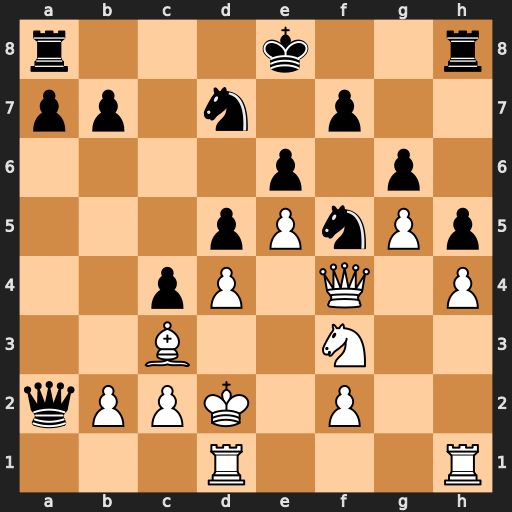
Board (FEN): r3k2r/pp1n1p2/4p1p1/3pPnPp/2pP1Q1P/2B2N2/qPPK1P2/3R3R
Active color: w
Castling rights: kq
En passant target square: -
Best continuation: Ra1 Qxa1 Rxa1